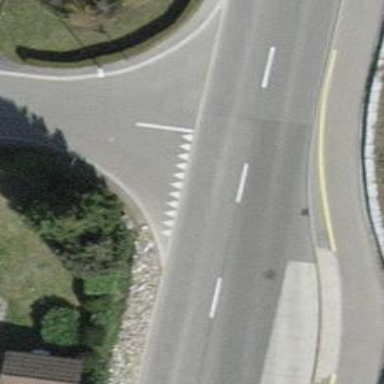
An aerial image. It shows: Hedge barrier.